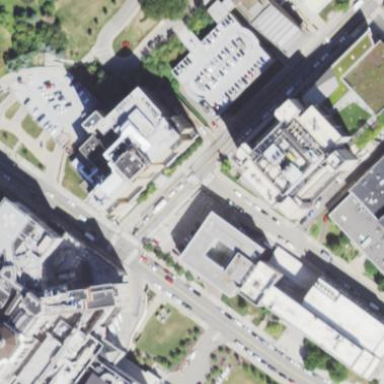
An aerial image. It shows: Hospital building.